Question: Count the number of objects in the diagram.
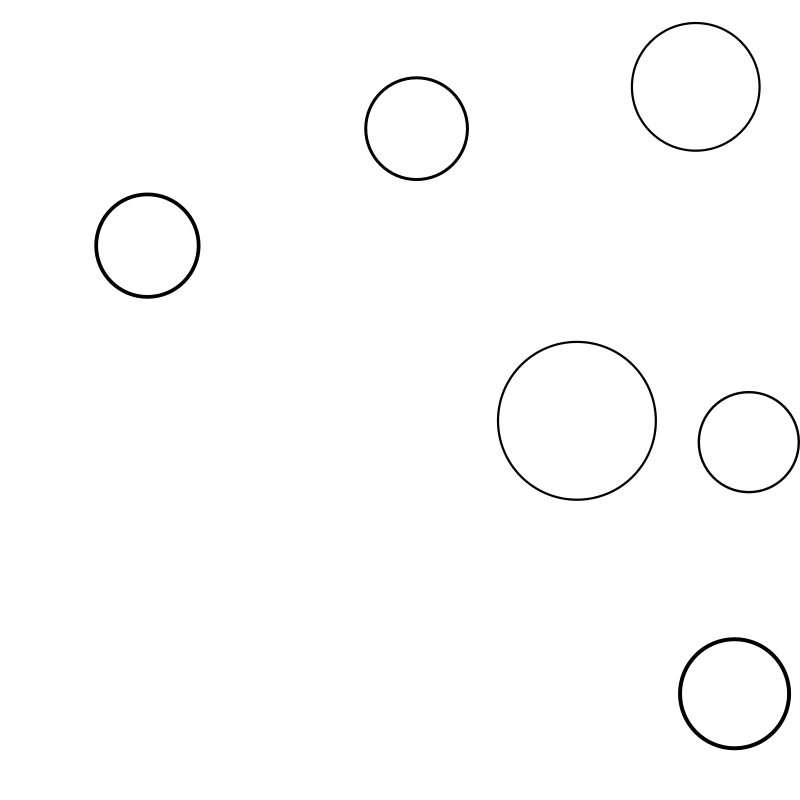
Answer: 6